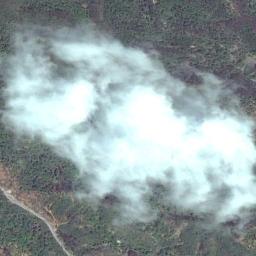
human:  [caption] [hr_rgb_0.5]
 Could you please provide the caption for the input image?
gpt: A thin cloud floated over the sea .

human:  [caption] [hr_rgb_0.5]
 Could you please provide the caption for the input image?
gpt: The stratus clouds are located above the forest .

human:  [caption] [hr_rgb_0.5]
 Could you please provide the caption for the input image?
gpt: The white cloud is above bare land .

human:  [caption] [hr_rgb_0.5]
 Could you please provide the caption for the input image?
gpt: Large group of white clouds on green land .

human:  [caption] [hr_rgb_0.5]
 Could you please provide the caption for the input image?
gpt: One piece of thick white cloud over a forest .